Question: Am trying to get record from a database with several conditions that are dynamic

I want to switch where conditions with respect to what the user choices with a single query not multiple ones. Using python as development language
For example Year = 2019, Class = 'P1' Stream = 'all' gender - 'all' nationality = 'south african'
where ever 'all' is selected i wanted all the record to be returned. how can i achieve this with a single sql select query
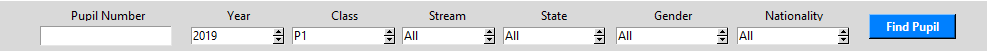
Answer: The easies way to do this is to send all the fields to the query and do something like this:
'''
select * from table where ($pupil_number='' or pupil_number= $pupil_number)
and year= $year and class= $class
and ($stream='All' or stream=$stream)
and ($state='All' or state=$state)
and ($gender='All' or gender=$gender)
and ($nationality='All' or nationality=$nationality)
'''
Best regards,
Bjarni